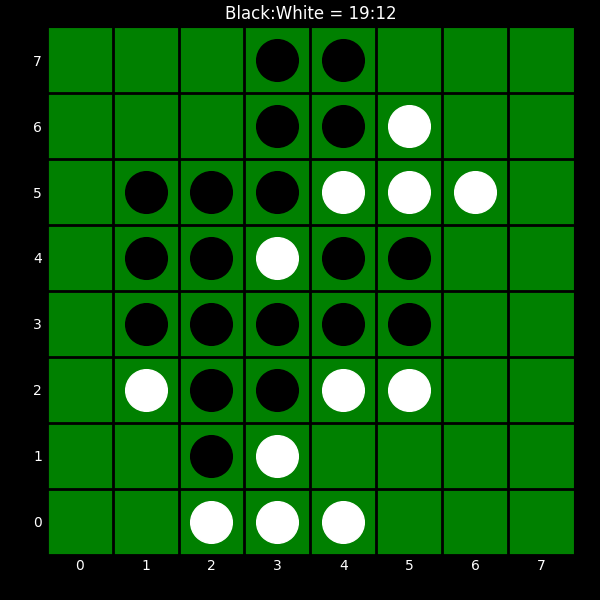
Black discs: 19
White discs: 12